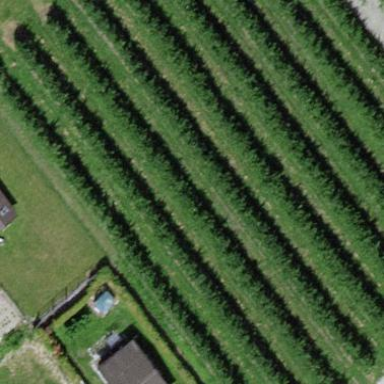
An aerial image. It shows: Orchard.